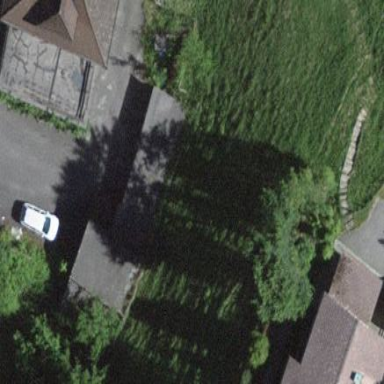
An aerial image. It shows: Group of garages.